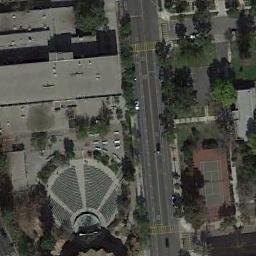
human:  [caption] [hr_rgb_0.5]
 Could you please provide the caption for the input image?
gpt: The tennis court is next to some buildings and trees .

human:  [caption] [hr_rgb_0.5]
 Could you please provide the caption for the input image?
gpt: The tennis court and the square are separated by a road with trees nearby .

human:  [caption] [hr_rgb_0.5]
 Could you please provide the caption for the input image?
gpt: Many buildings are beside the tennis courts .

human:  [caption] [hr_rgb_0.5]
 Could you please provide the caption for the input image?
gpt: There are two tennis courts on the vacant lot .

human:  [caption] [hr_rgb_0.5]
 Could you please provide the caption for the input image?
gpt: There are some green trees around the tennis court .